Field crop: maize
Growth stage: 2
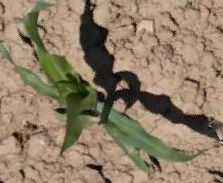
Species: maize